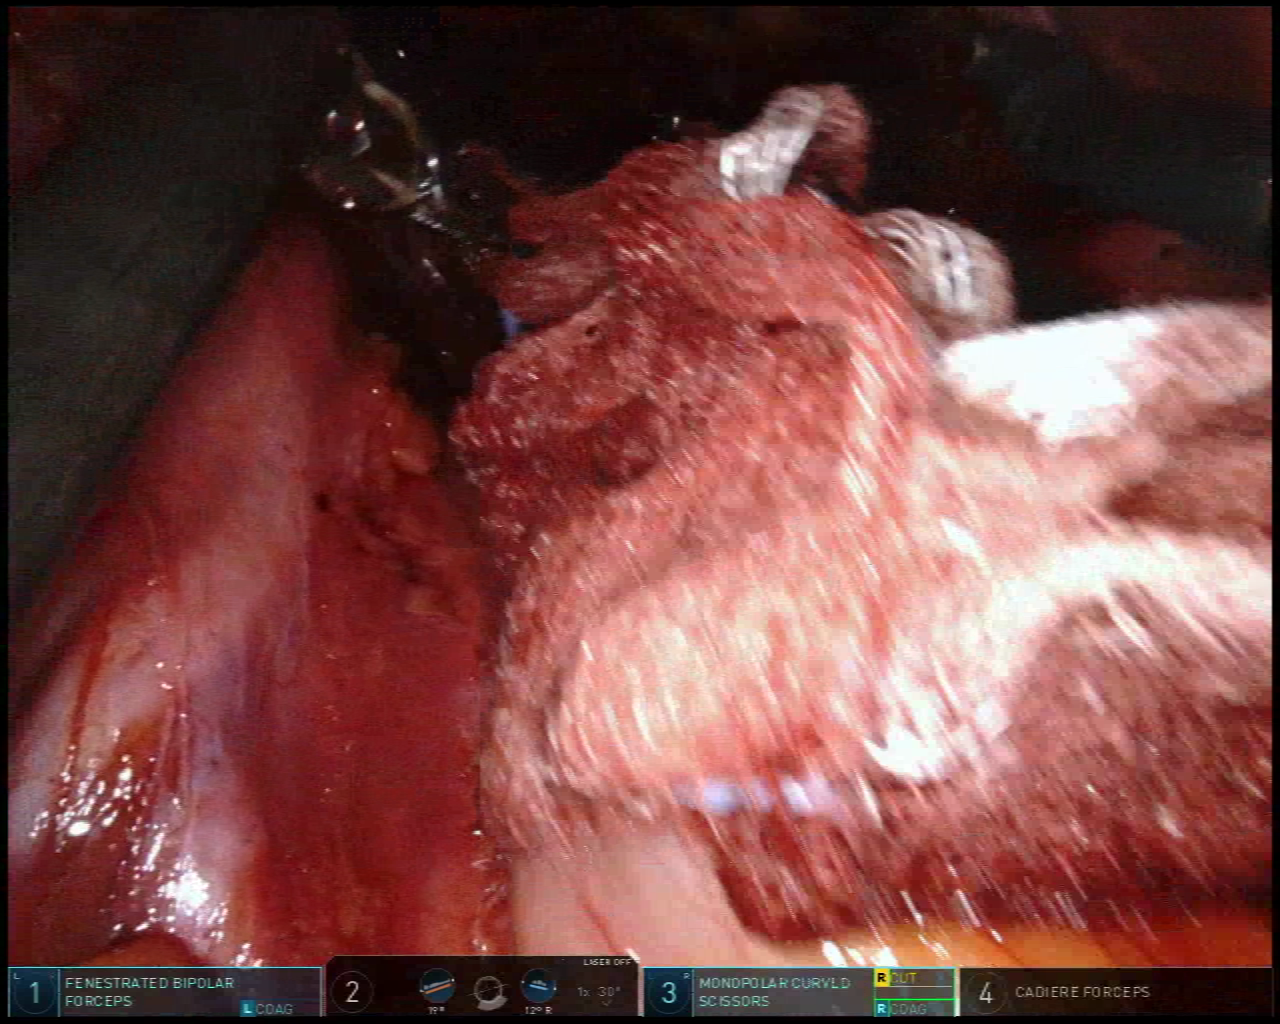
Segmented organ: ureter
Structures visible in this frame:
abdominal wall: no
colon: no
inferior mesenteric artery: no
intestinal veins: no
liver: no
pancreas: no
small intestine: yes
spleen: no
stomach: no
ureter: yes
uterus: no
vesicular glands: no